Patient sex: F
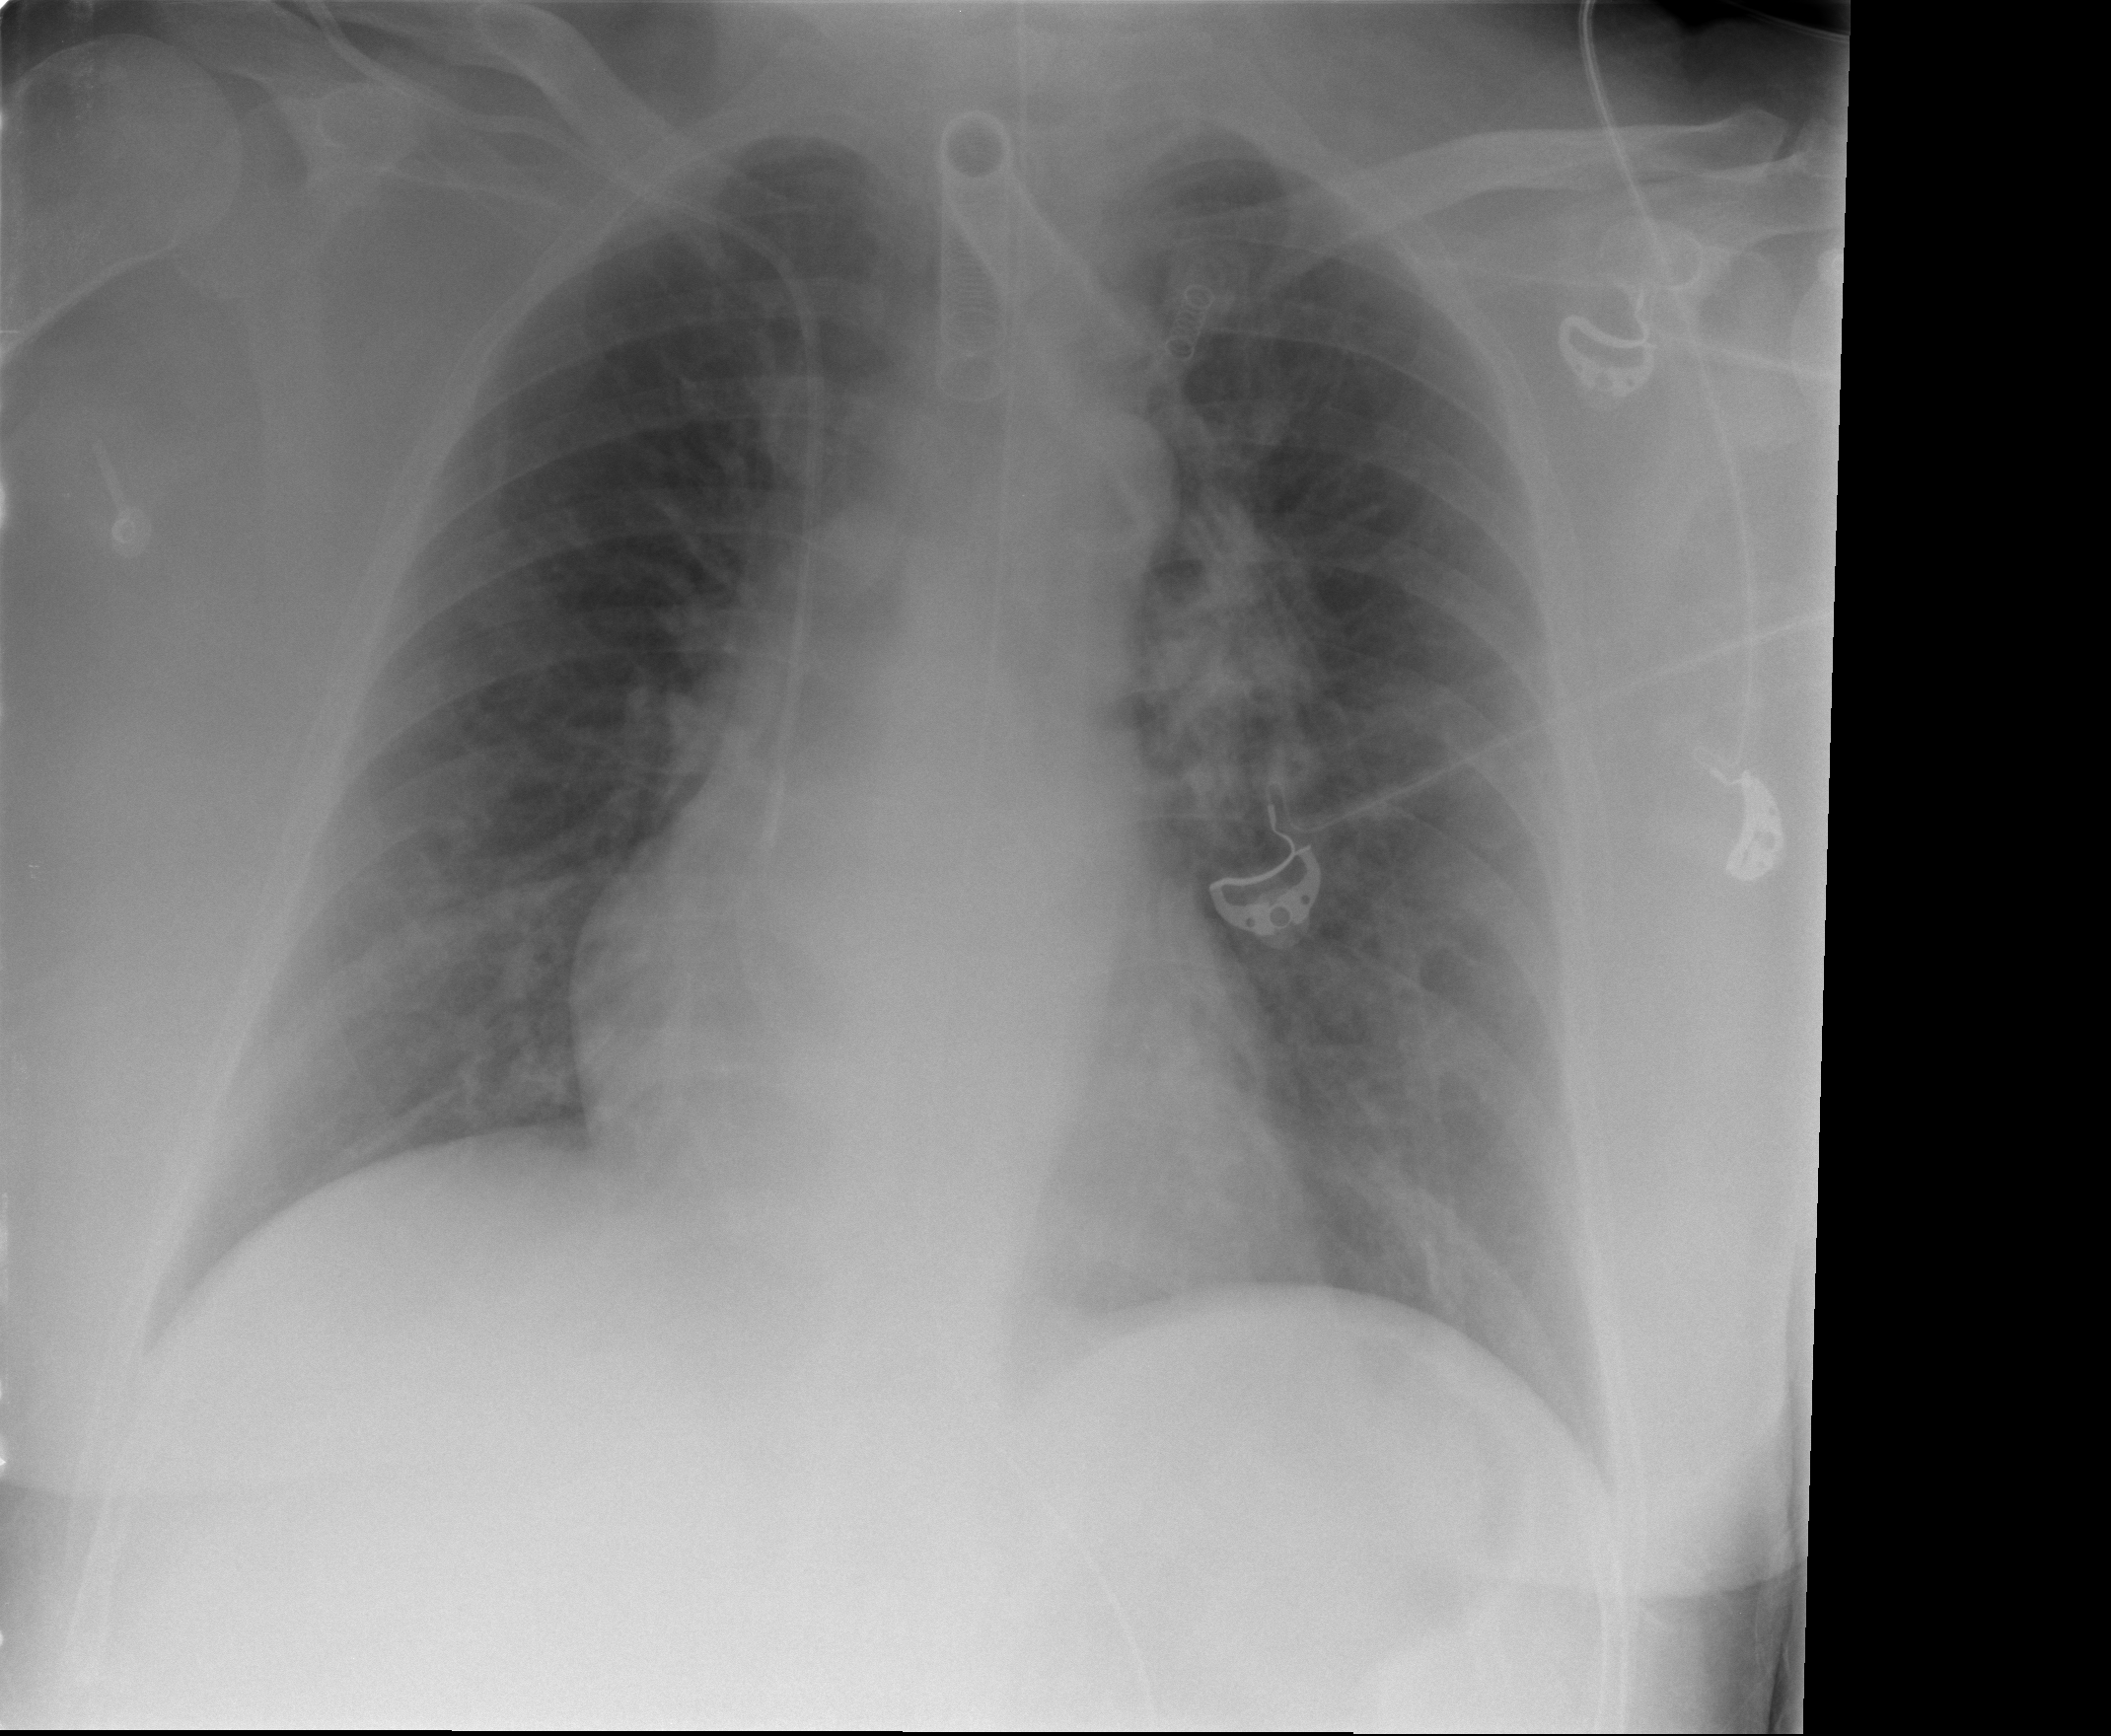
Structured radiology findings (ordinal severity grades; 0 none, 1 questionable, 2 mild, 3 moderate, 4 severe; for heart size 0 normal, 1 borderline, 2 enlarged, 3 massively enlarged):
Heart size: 0
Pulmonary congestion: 0
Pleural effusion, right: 0
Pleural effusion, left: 0
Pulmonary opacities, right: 1
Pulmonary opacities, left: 3
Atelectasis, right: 0
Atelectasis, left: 0